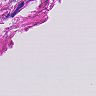
Metastatic tissue present: no